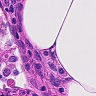
Metastatic tissue present: no